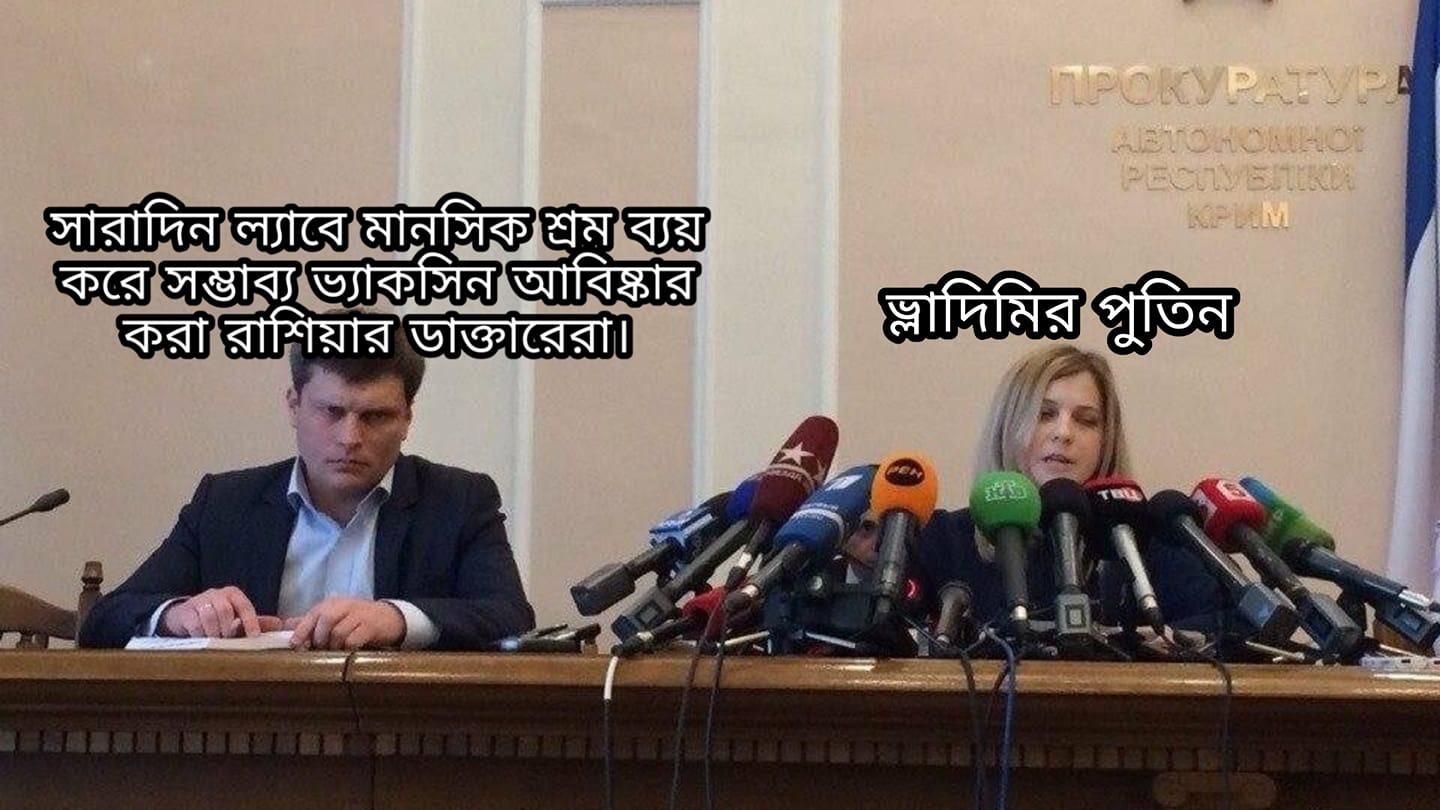
Text: সারাদিন ল্যাবে মানসিক শ্রম ব্যয় করে সম্ভাব্য ভ্যাকসিন আবিষ্কার করা রাশিয়ার ডাক্তারেরা। ভ্লাদিমির পুতিন
Label: Hate
Hate category: Political
Targeted group: Organization